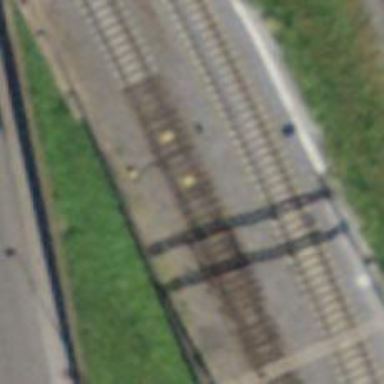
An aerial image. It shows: Railway switch.